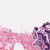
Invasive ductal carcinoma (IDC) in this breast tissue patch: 0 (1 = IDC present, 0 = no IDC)